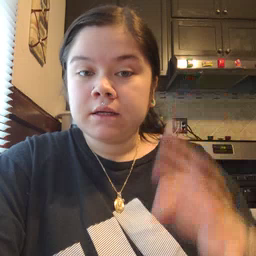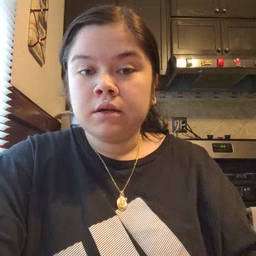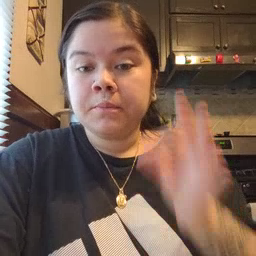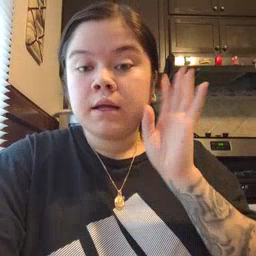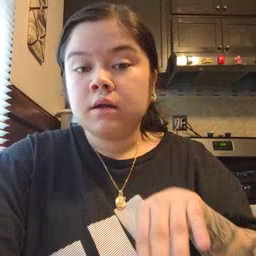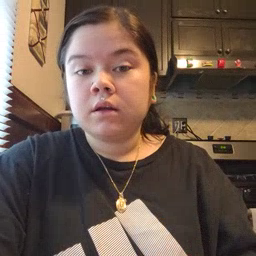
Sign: bee